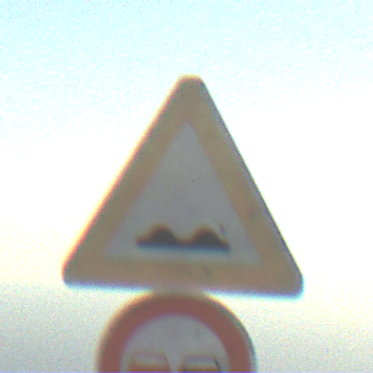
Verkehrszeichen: UnebeneFahrbahn
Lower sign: Ueberholverbot
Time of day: SunriseSunset
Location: Outdoor (Nature)
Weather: PartlyCloudy
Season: NotSpecified
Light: Natural